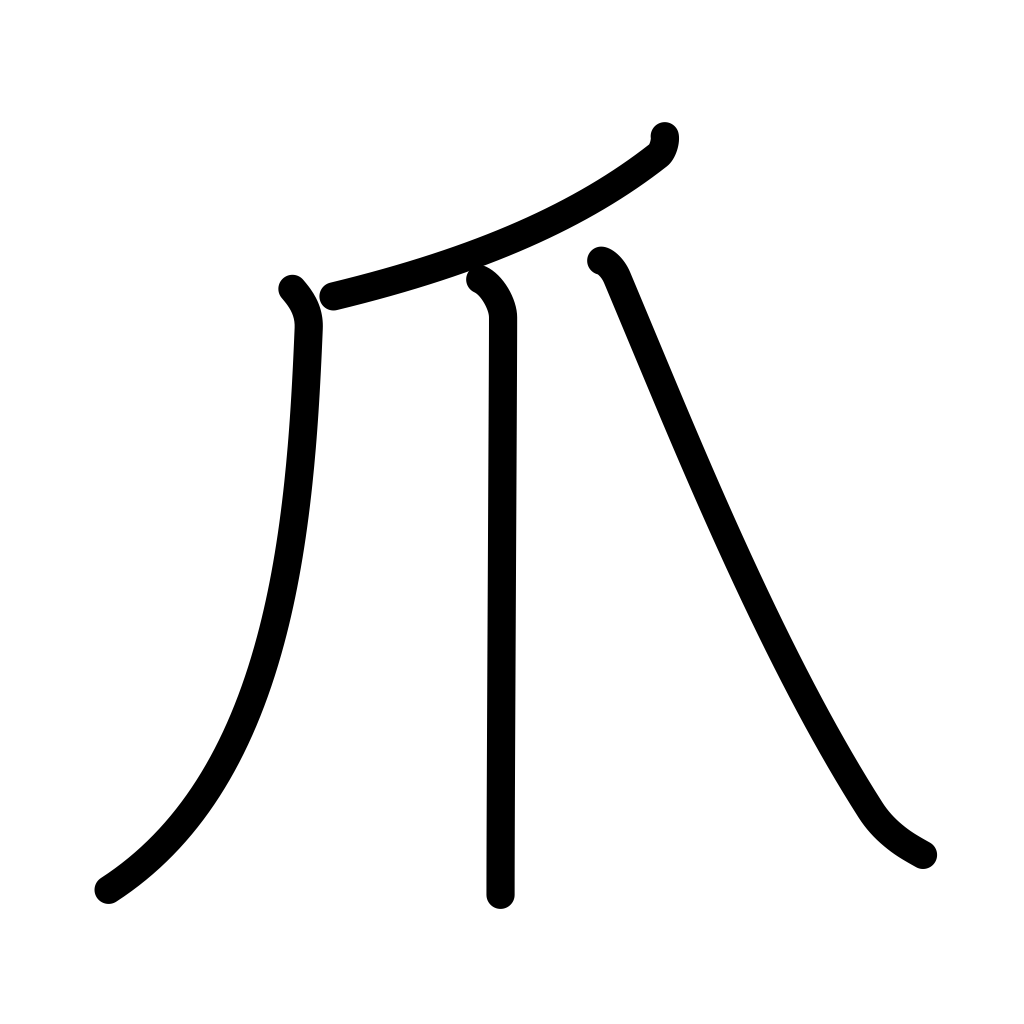
Meaning: claw, nail, talon